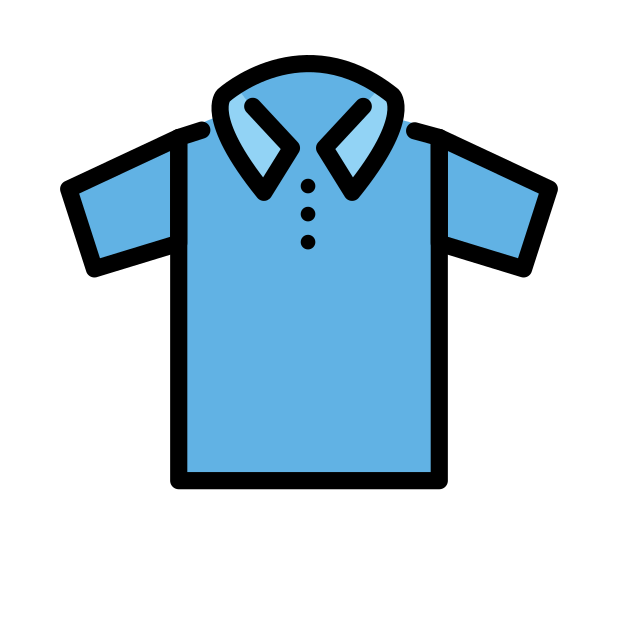
Emoji: 👕
Name: t-shirt
Unicode: 0x1f455